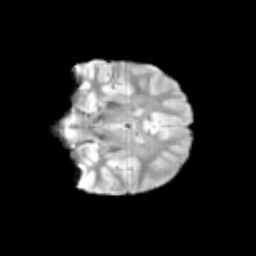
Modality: T2w
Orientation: coronal
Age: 12
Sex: female
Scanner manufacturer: siemens
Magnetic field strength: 3 T
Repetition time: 3.8 s
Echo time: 0.07 s